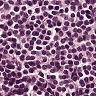
Metastatic tissue present: no